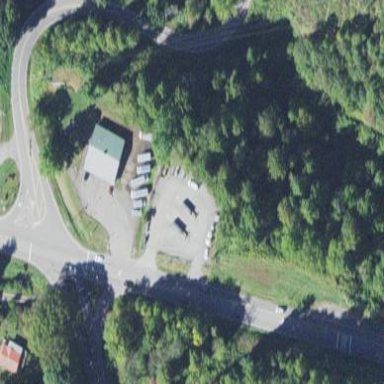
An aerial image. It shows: Waste transfer station.